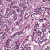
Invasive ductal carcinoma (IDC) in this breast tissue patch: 1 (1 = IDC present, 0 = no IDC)